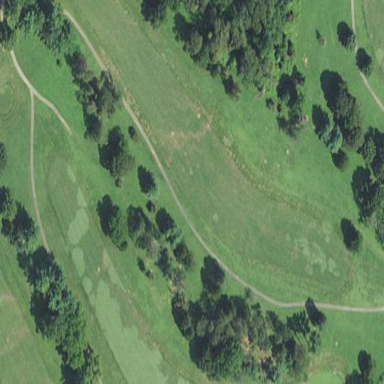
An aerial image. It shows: Golf fairway covered with lush grass.